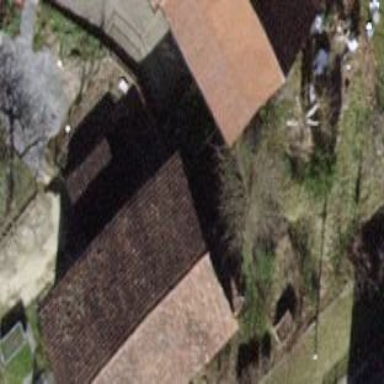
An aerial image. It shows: Shed with gabled roof.